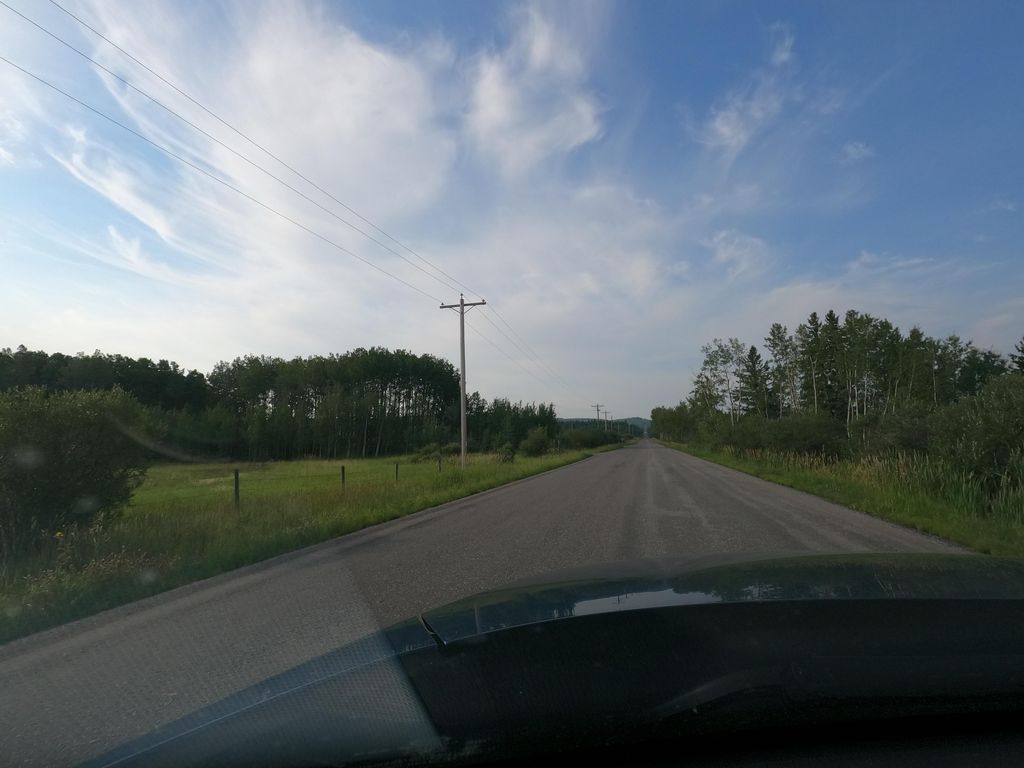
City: calgary